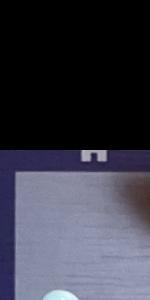
Label: Empty